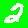
Digit: 2